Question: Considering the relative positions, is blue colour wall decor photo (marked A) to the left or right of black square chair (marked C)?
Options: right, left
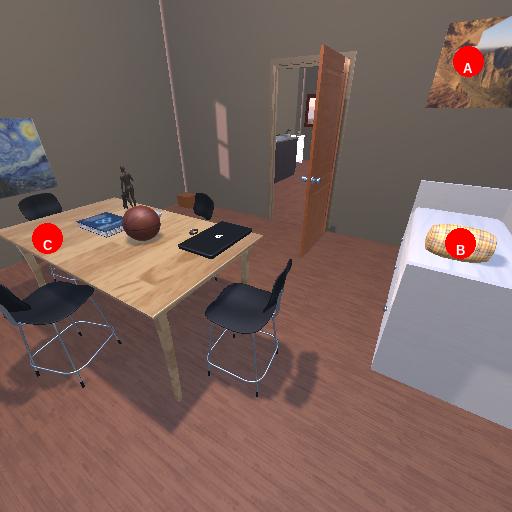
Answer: right